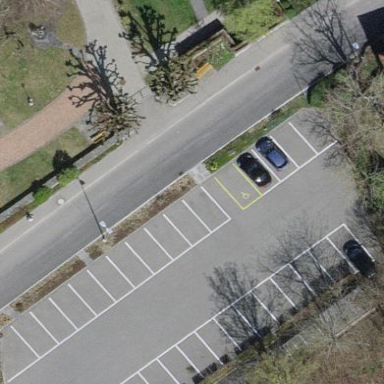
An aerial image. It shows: Parking area with surface.